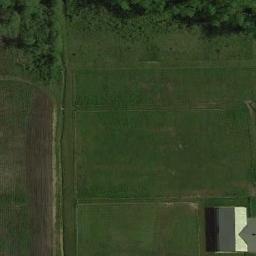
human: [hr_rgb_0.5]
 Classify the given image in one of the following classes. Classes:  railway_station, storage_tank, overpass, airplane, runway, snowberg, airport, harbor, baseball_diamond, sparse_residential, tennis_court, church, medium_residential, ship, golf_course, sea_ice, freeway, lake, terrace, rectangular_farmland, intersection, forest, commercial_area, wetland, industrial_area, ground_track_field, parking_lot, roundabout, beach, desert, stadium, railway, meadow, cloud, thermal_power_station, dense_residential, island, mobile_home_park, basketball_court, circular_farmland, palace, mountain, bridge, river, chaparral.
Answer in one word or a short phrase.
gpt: meadow